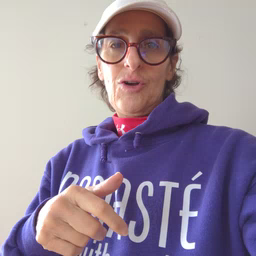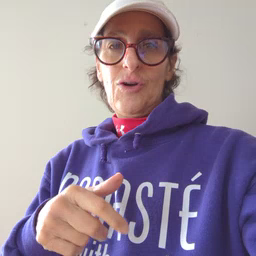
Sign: on